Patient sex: F
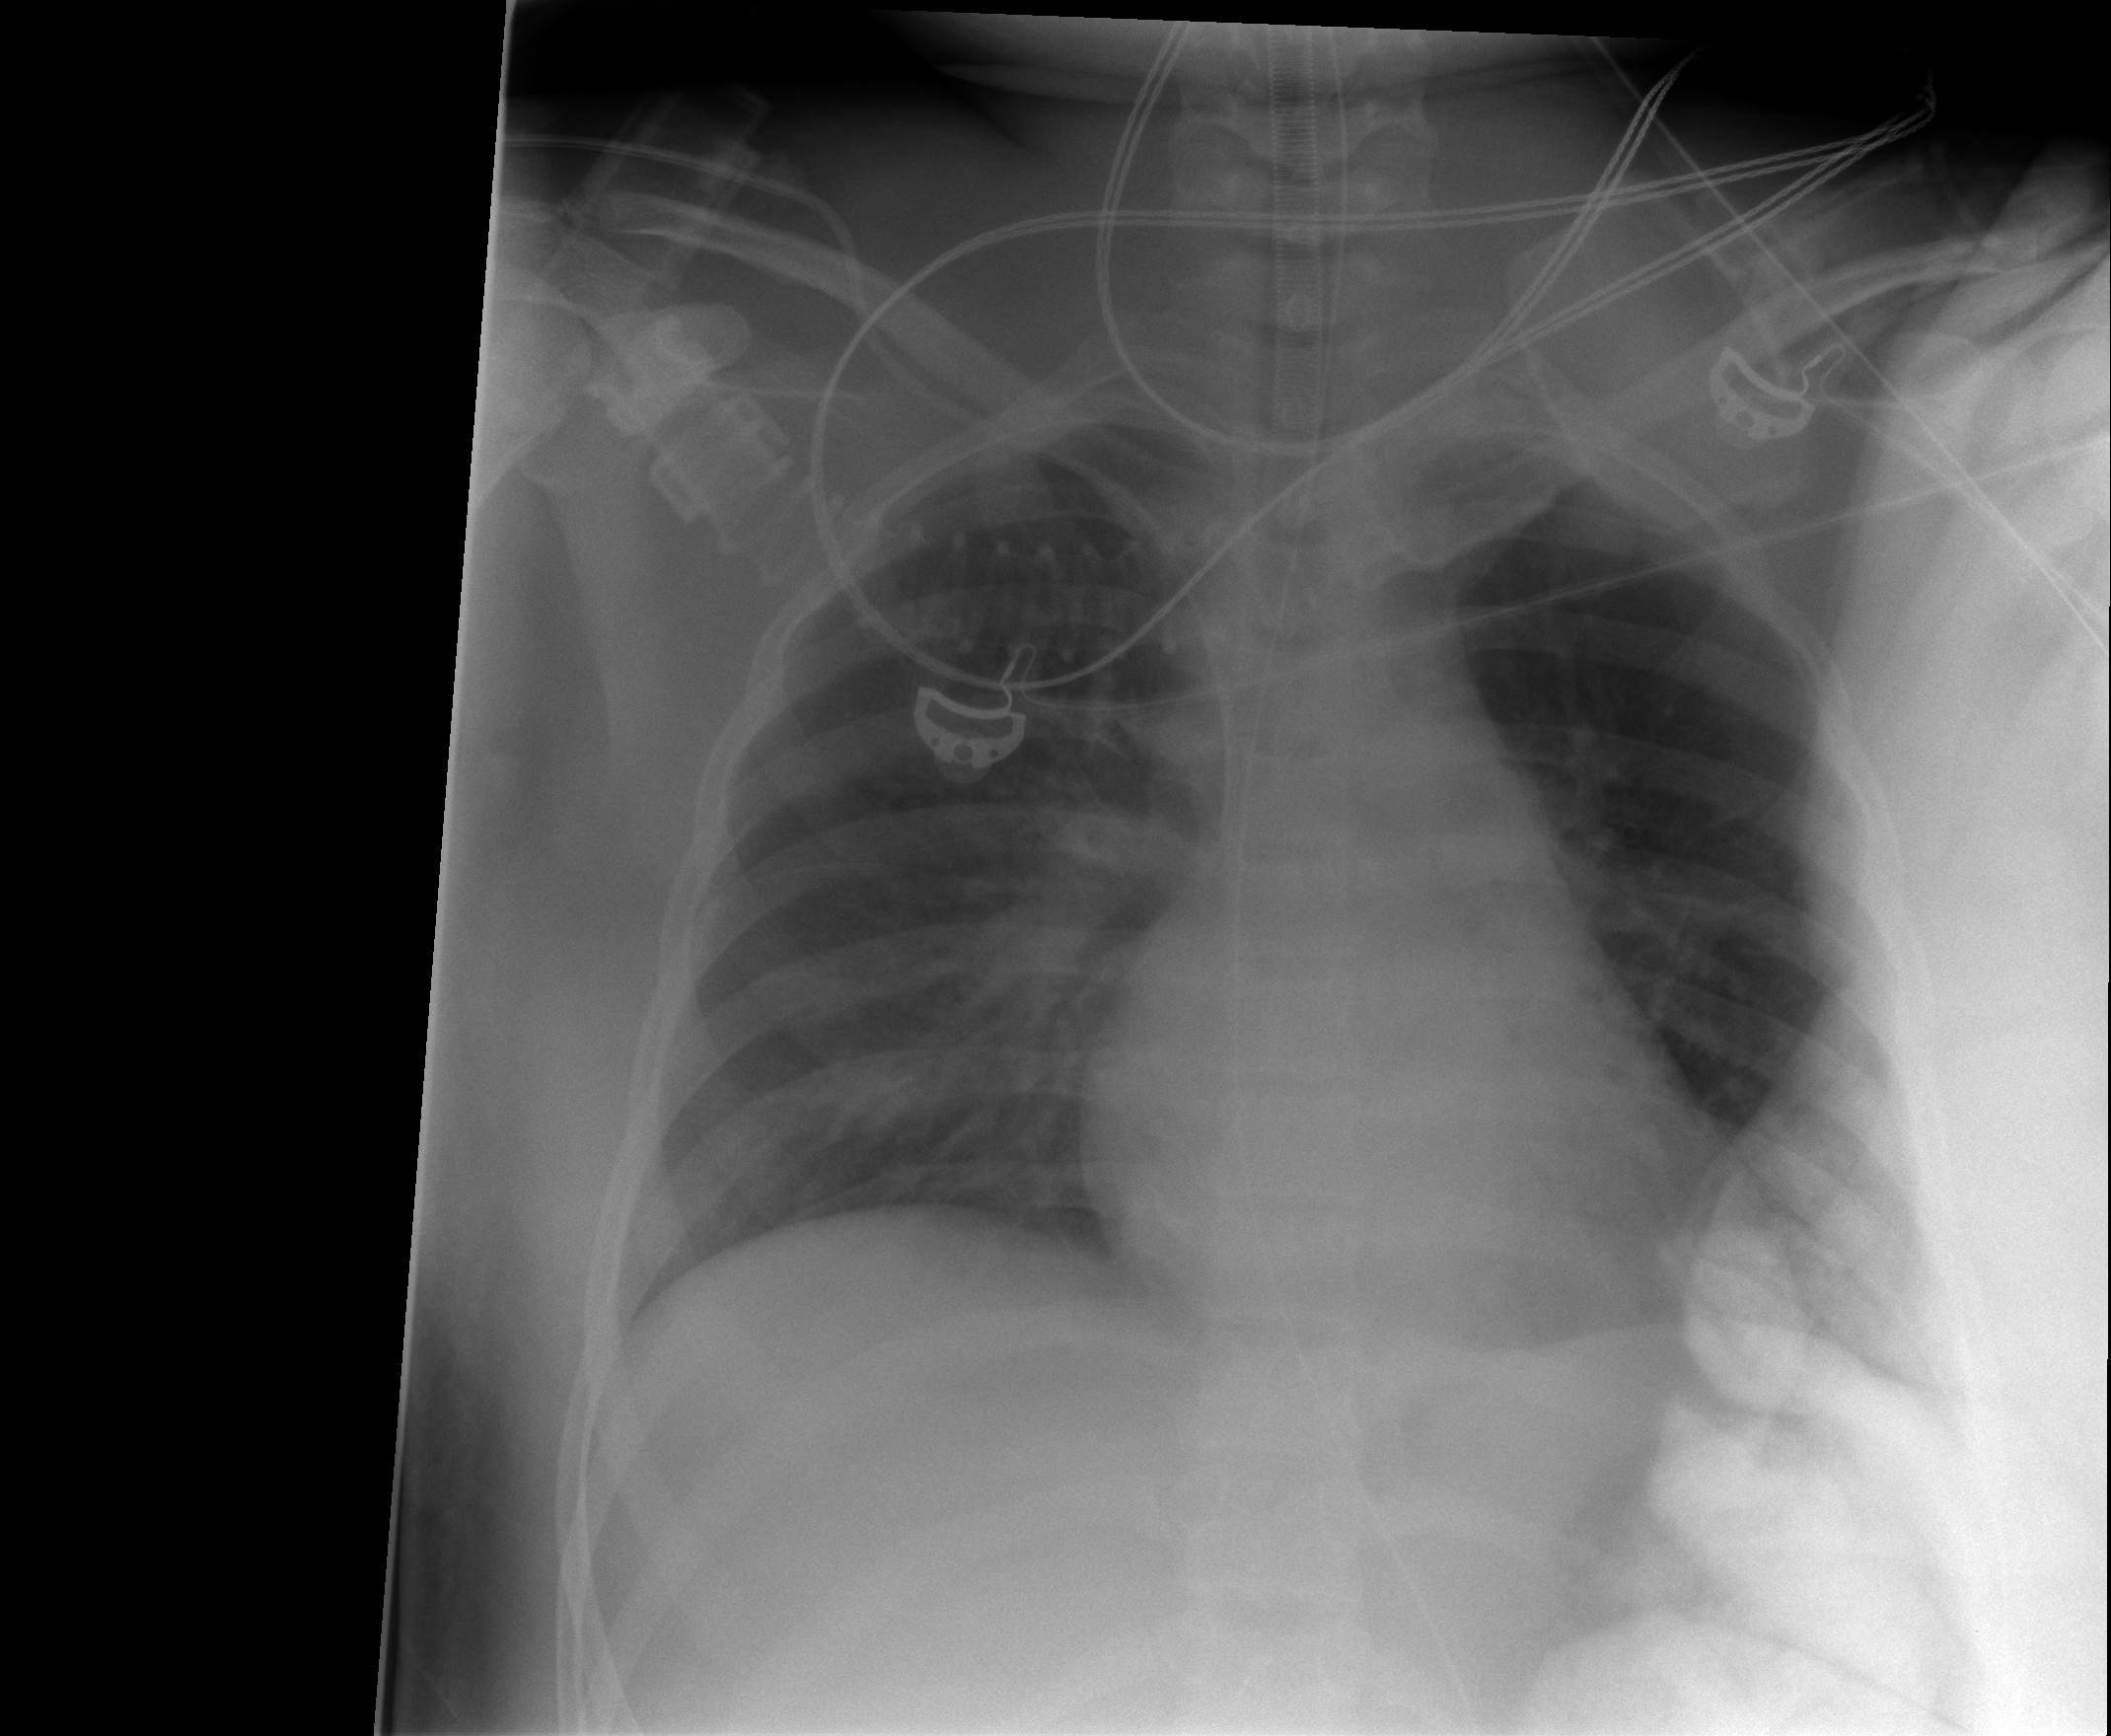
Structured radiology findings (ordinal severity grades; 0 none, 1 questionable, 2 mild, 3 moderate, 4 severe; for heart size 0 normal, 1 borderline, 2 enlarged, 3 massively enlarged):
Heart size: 0
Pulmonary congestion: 2
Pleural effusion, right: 1
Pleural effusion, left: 0
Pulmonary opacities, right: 1
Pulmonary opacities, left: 0
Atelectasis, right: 2
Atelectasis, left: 2